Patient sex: M
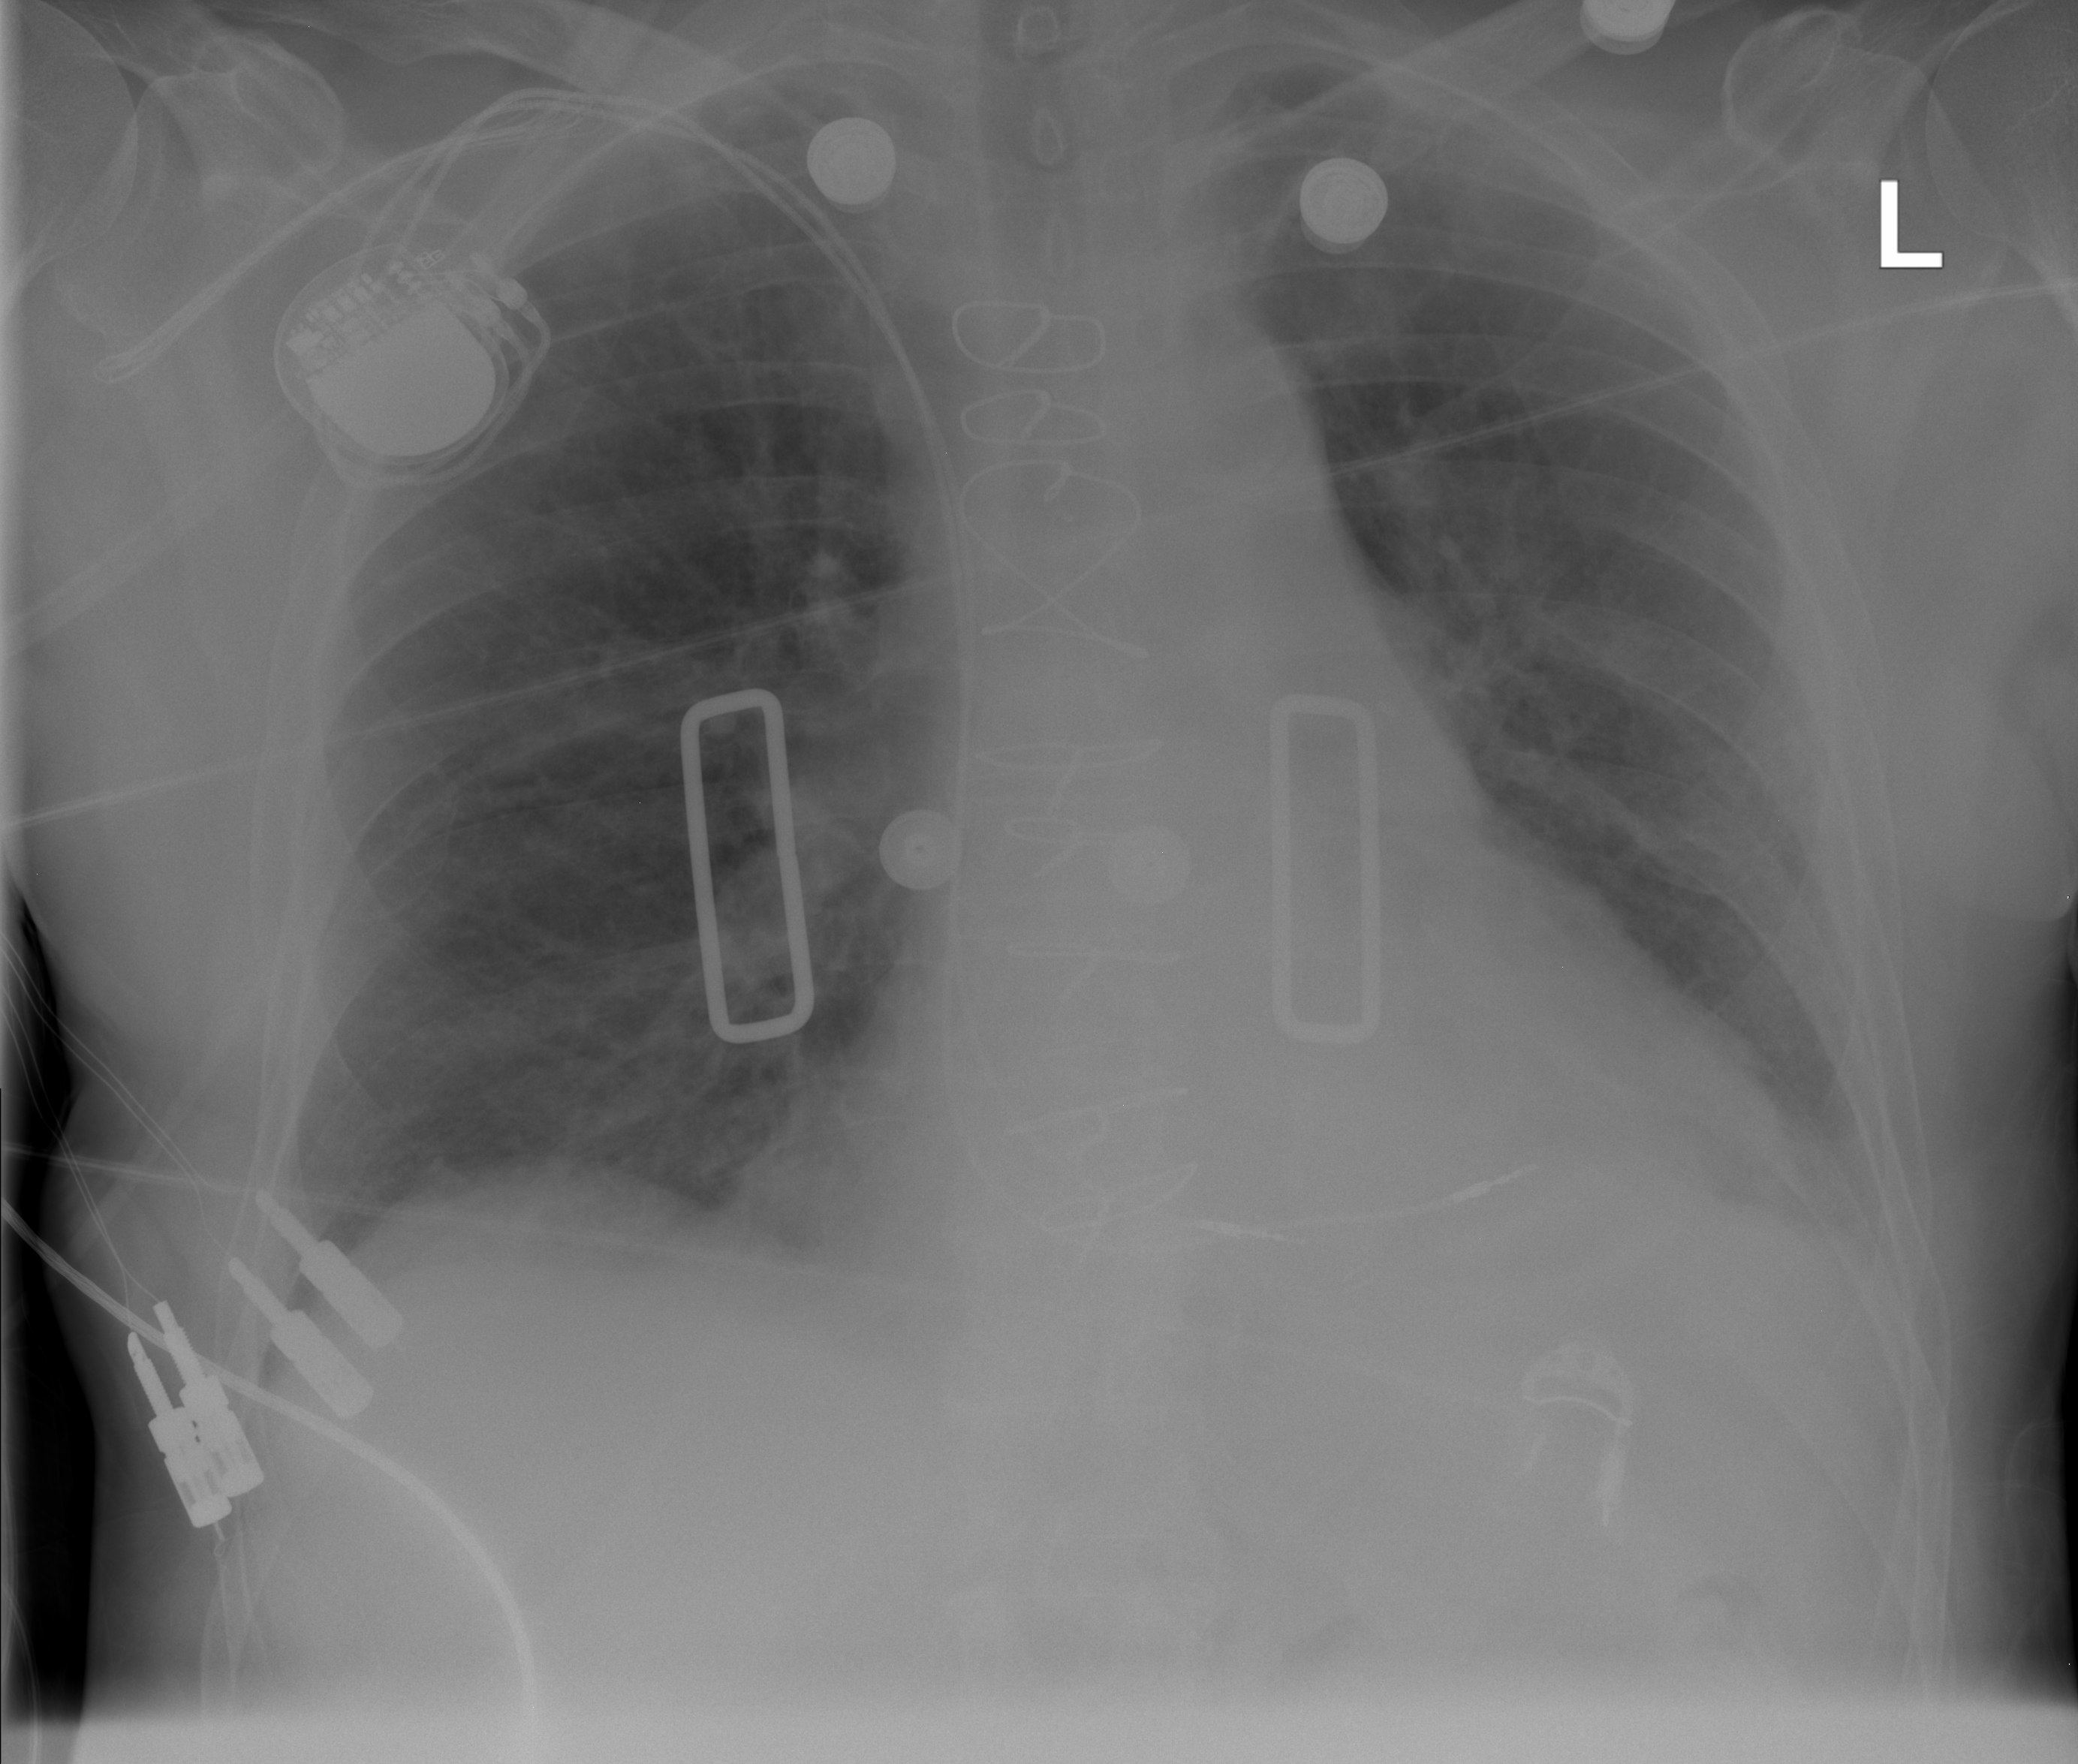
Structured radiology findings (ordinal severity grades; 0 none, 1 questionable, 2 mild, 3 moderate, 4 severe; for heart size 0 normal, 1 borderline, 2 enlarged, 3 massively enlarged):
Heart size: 2
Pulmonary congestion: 3
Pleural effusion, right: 0
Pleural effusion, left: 2
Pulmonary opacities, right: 0
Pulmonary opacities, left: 0
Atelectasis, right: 0
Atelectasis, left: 0